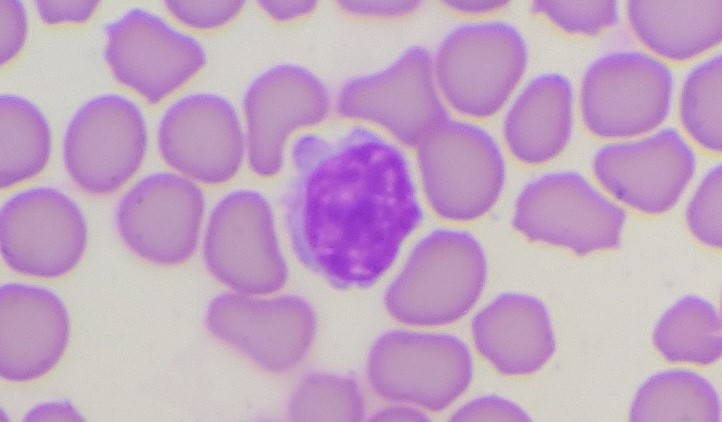
White blood cell type: Lymphocyte